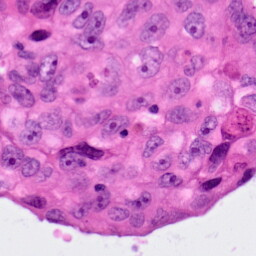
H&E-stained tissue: Lung